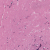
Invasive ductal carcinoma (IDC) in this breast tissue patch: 0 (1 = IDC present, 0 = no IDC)